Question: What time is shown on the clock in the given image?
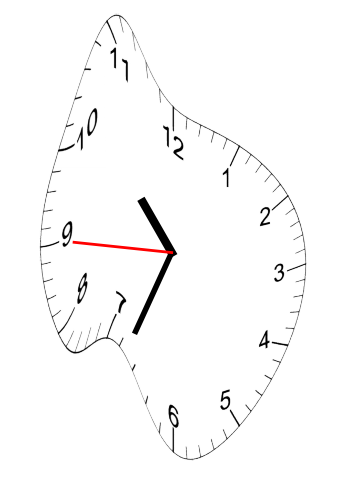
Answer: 10:33:45